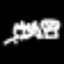
Label: mushroom